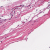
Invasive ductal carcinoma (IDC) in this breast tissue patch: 0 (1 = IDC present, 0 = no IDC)